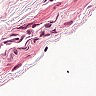
Metastatic tissue present: no